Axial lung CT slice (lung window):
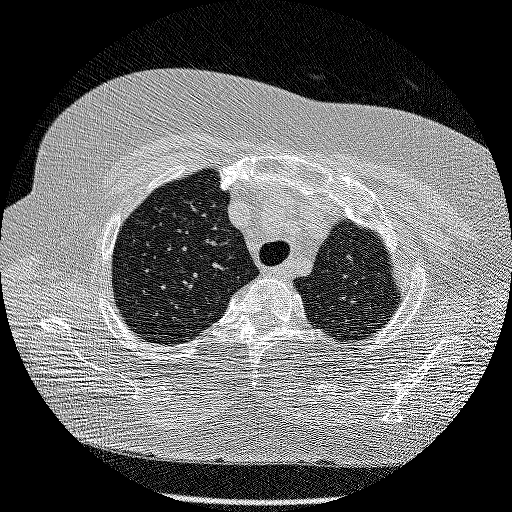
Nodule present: no